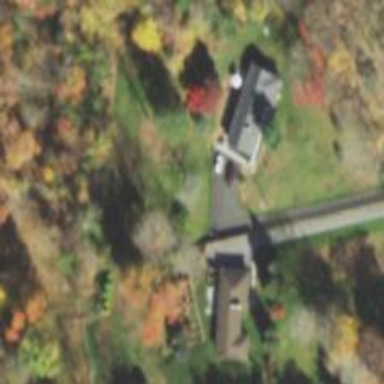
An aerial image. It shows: Driveway.